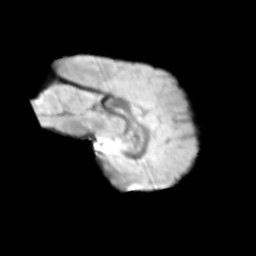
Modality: T2w
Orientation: sagittal
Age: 9
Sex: female
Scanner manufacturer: siemens
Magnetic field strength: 3 T
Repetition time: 3.8 s
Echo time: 0.07 s